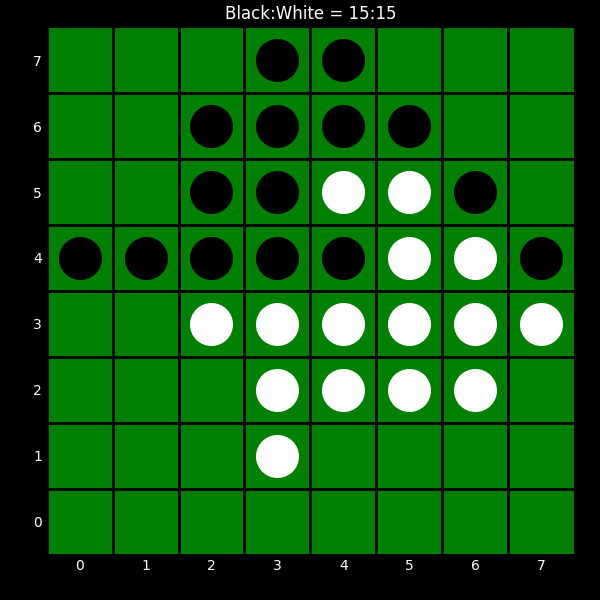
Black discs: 15
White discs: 15